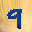
Label: 9